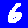
Digit: 6